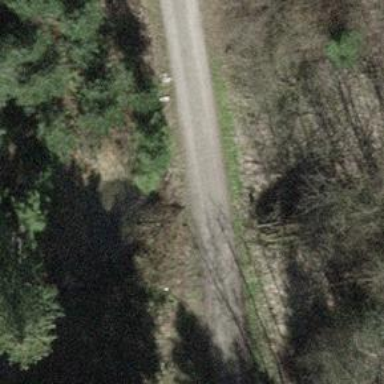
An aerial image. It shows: Culvert tunnel.